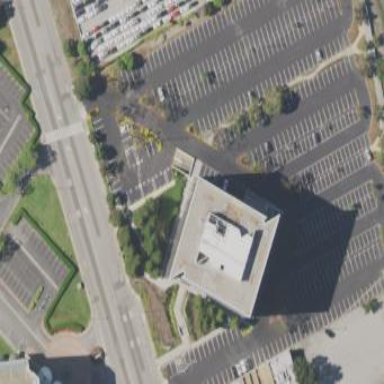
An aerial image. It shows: Commercial building.